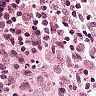
Metastatic tissue present: no